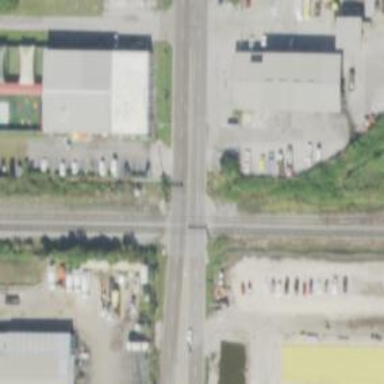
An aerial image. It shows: Railway level crossing.